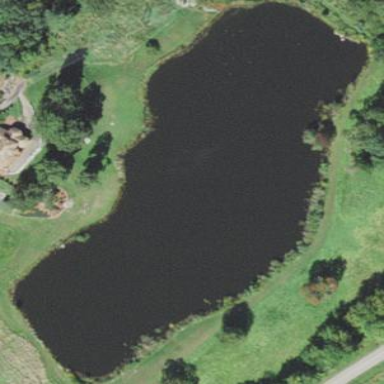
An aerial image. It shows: Pond with natural water.